Question: According to the following code, the historical quotes of 'ROG.VX' are constant in the chosen time period. However, under <URL>. What's wrong?
'''
require(tseries)
hq <- get.hist.quote(instrument="ROG.VX", start="2011-09-09", end="2012-03-28",
quote="Close", provider="yahoo", drop=TRUE)
plot(hq) # => constant
stopifnot(hq==138.3) # => constant 138.3
'''

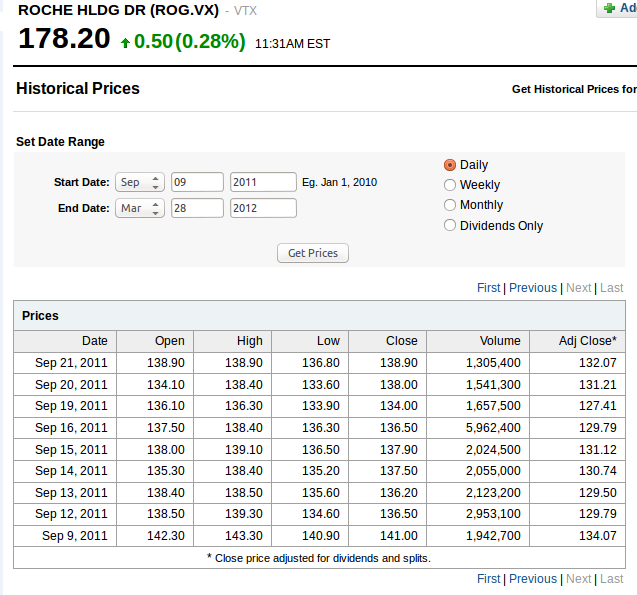
Answer: This is a Yahoo issue.
If we look at the info that 'get.hist.quote()' returns, we can see that it is asking yahoo via http to provide a csv. We can easily paste the same URL into a browser to download the csv and confirm those are the numbers R is getting. And changing the dates, we can see there is a clear loss of data in the ROG.VX time series but not in a comparison time series (IBM):
'''
> rog <- get.hist.quote(instrument="ROG.VX", start="2010-06-10", end="2012-03-28",
+ provider="yahoo", drop=TRUE)
trying URL 'http://chart.yahoo.com/table.csv?s=ROG.VX&a=5&b=10&c=2010&d=2&e=28&f=2012&g=d&q=q&y=0&z=ROG.VX&x=.csv'
Content type 'text/csv' length unknown
opened URL
downloaded 6439 bytes
> ibm <- get.hist.quote(instrument="ibm", start="2010-06-10", end="2012-03-28",
+ provider="yahoo", drop=TRUE)
trying URL 'http://chart.yahoo.com/table.csv?s=ibm&a=5&b=10&c=2010&d=2&e=28&f=2012&g=d&q=q&y=0&z=ibm&x=.csv'
Content type 'text/csv' length unknown
opened URL
downloaded 24 Kb
> test<-merge(ibm,rog)
> plot(test)
'''